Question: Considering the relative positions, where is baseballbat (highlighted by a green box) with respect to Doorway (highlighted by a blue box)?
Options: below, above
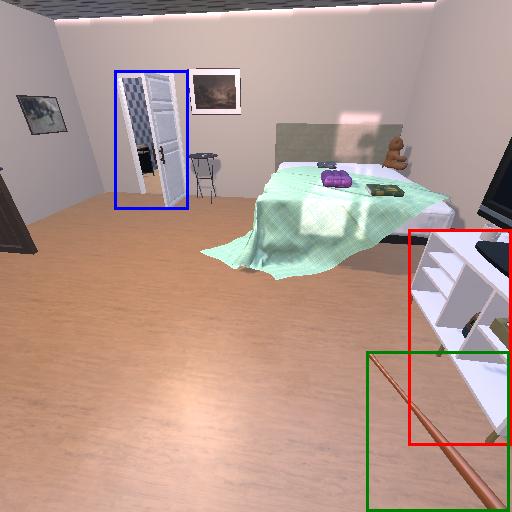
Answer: below